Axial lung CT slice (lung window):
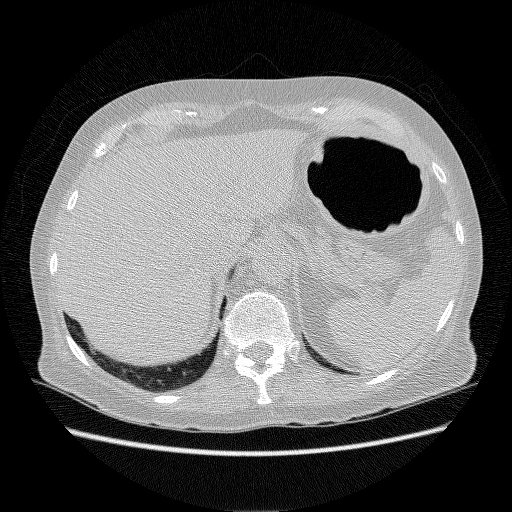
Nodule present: no